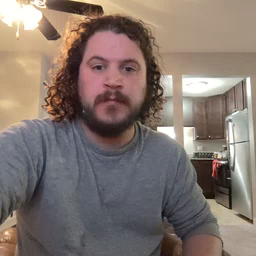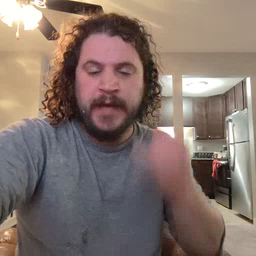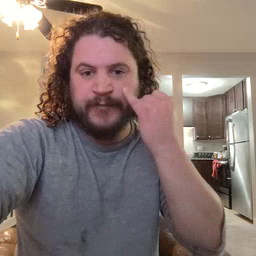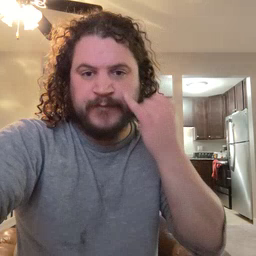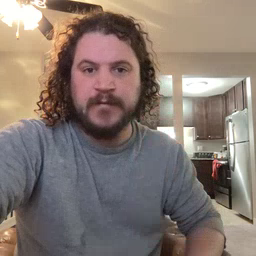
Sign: if